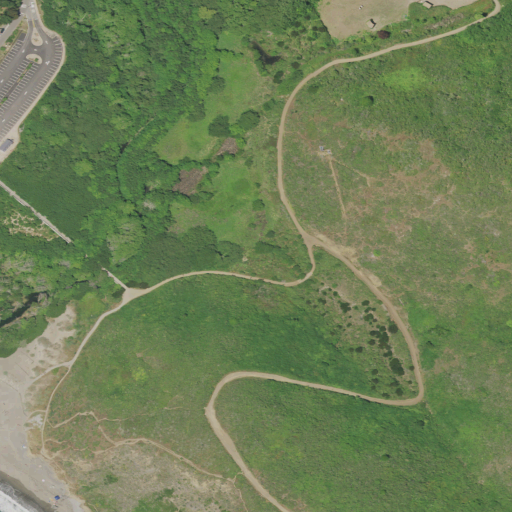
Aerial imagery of valley in California named Green Gulch containing shrub, woody wetlands, open development, mixed forest, deciduous forest, medium intensity development, low intensity development, herbaceous wetlands, open water, grassland, and high intensity development